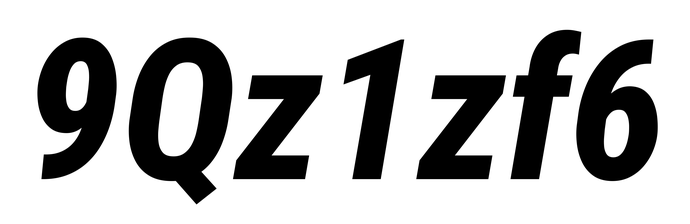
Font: Roboto-Italic_Condensed_ExtraBold_Italic